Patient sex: M
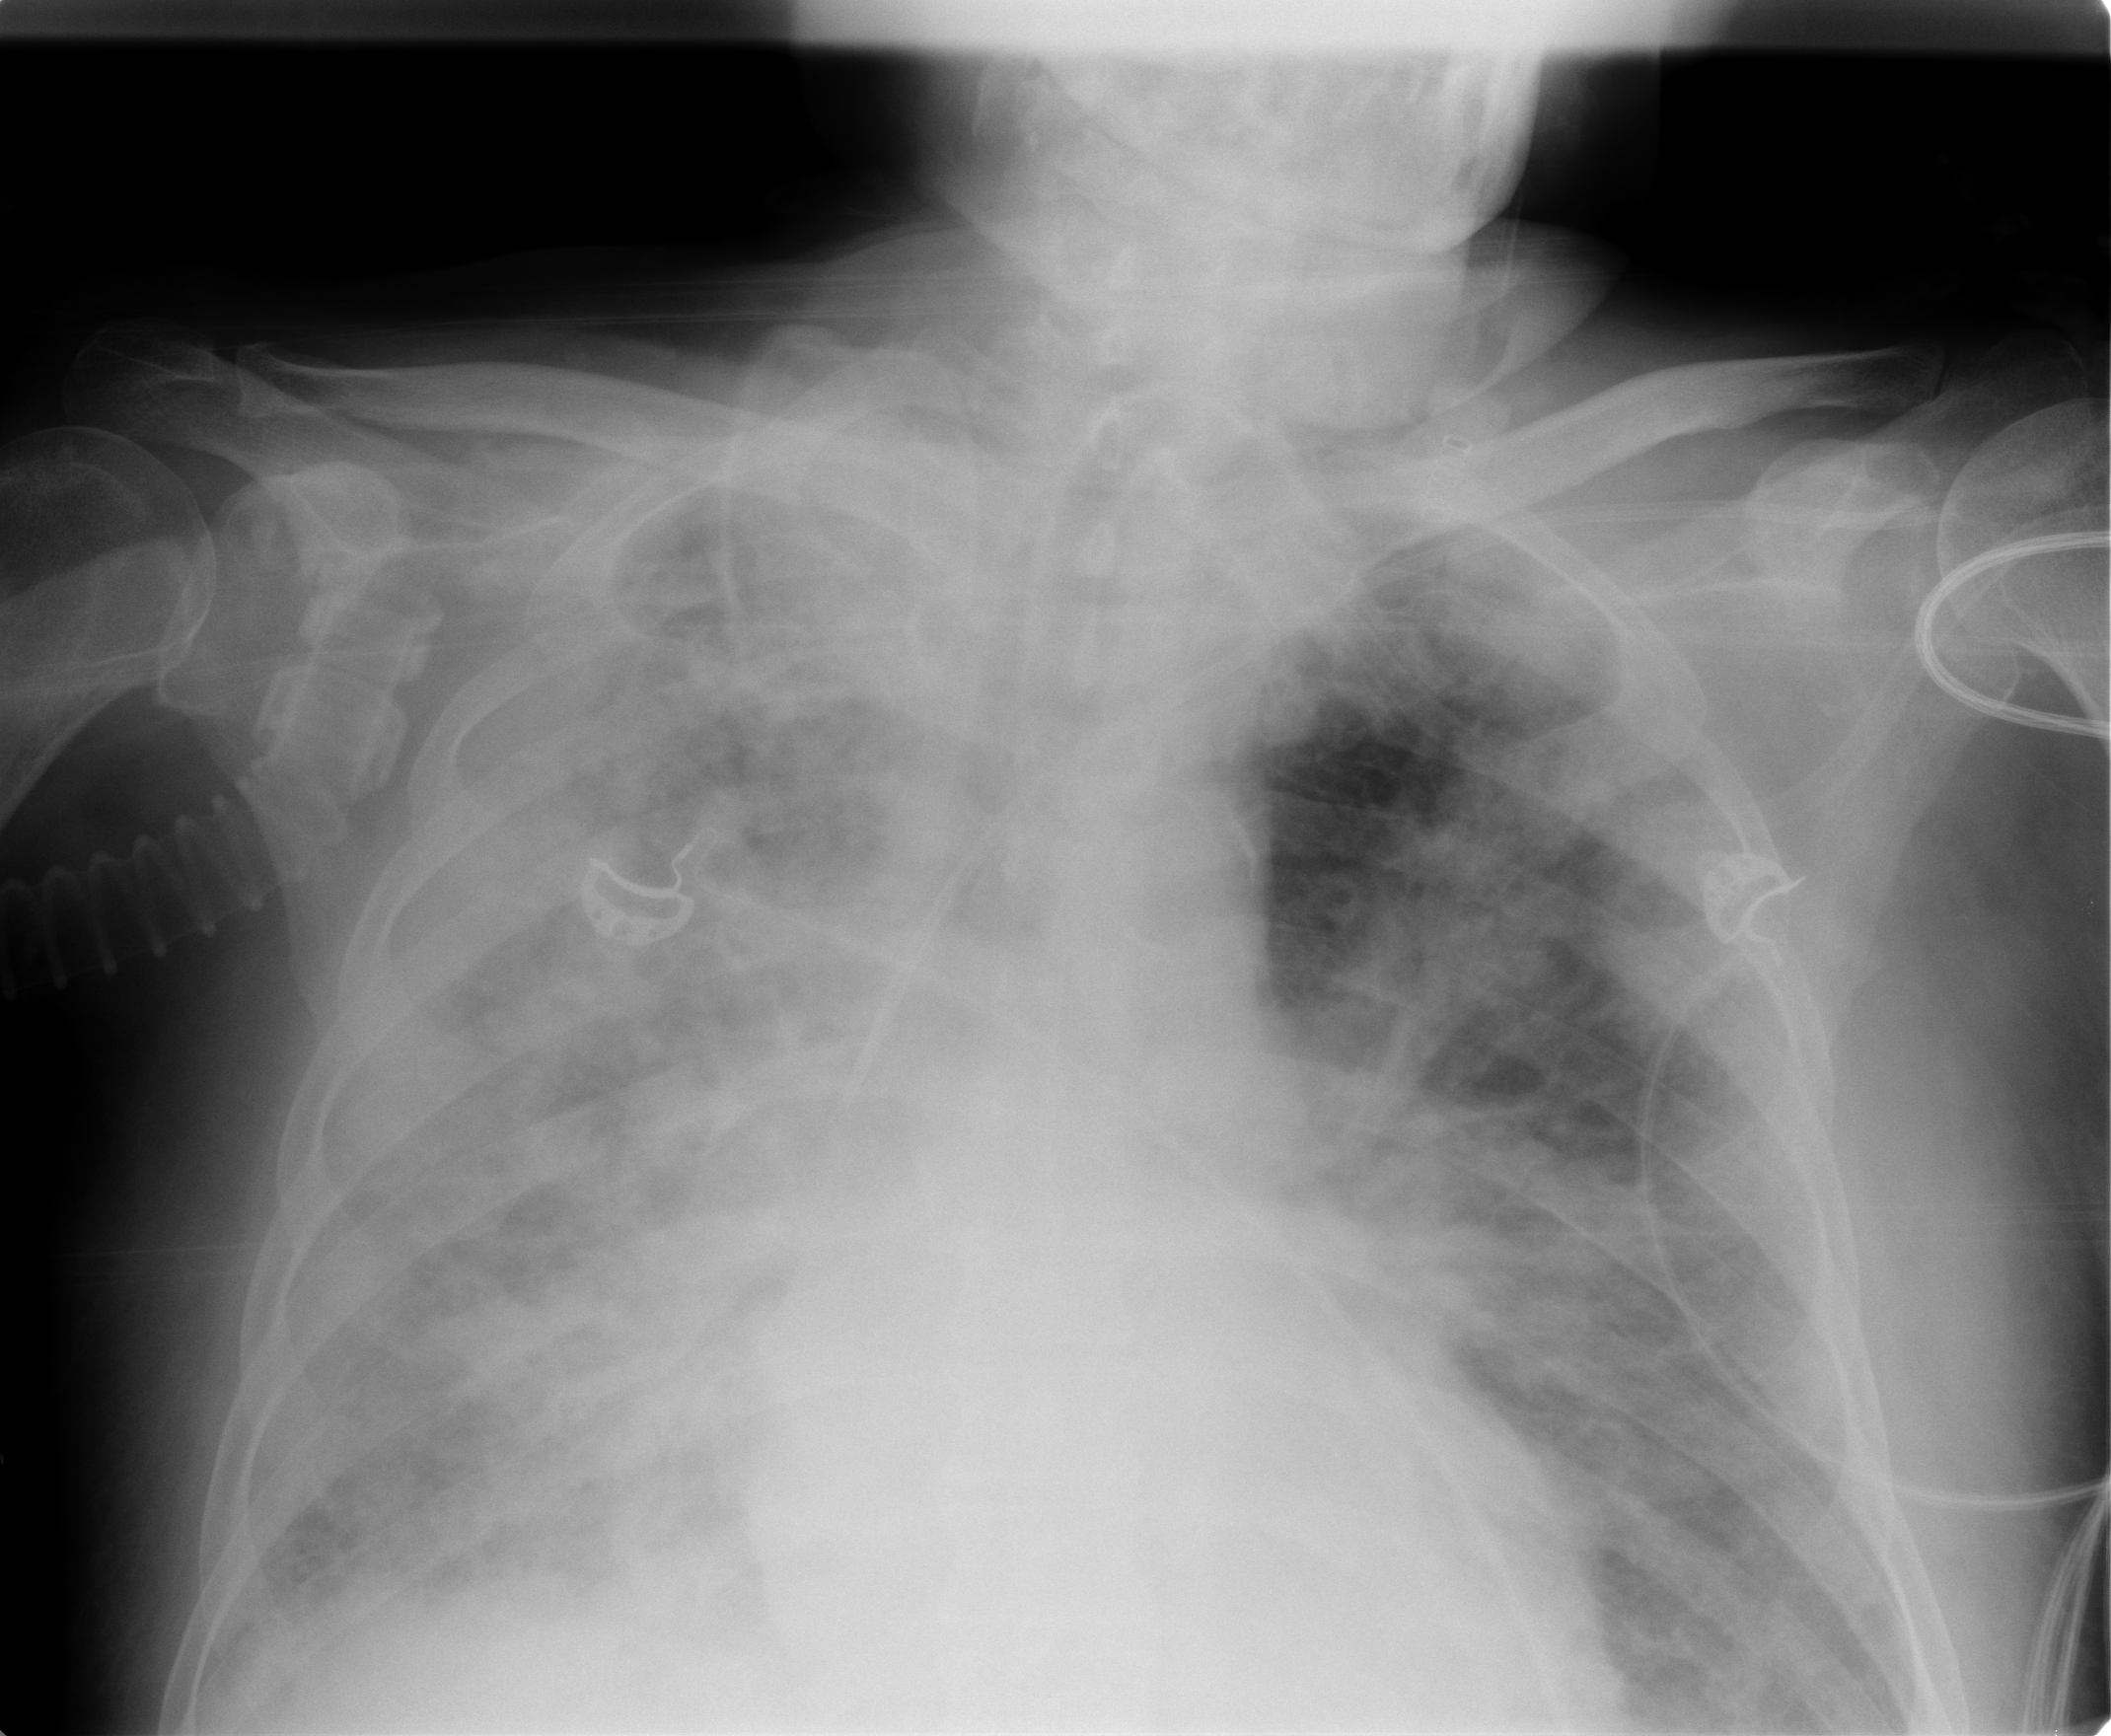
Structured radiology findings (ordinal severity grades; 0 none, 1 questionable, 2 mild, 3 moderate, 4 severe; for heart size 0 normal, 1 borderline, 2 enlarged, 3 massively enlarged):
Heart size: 0
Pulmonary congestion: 3
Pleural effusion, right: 2
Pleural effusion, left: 0
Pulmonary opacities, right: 4
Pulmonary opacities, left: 3
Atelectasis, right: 3
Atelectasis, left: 2